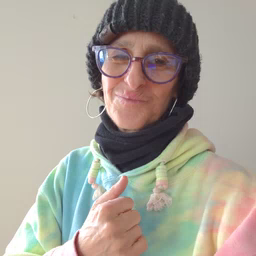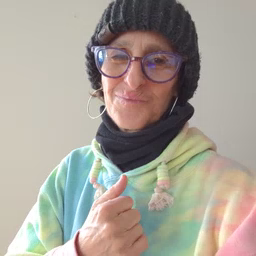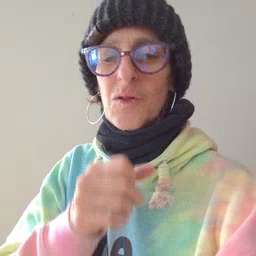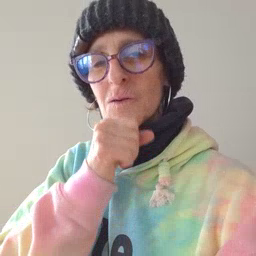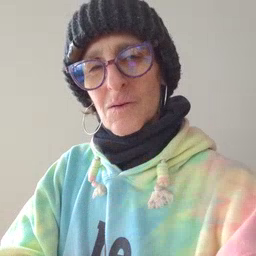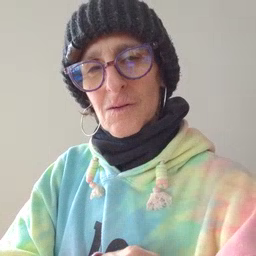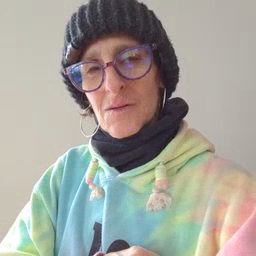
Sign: old